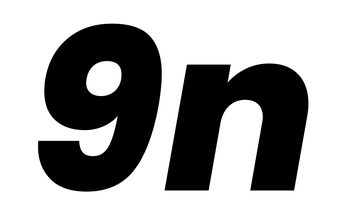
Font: Poppins-ExtraBoldItalic